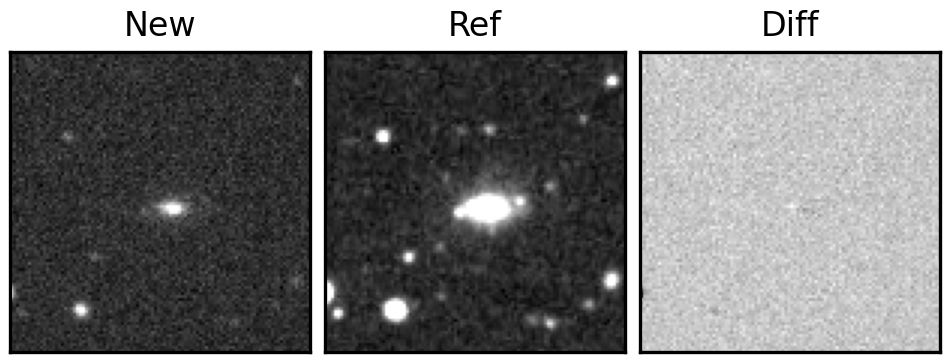
Label: real